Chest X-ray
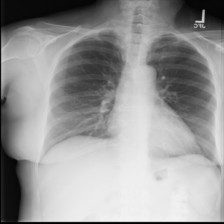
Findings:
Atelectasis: negative
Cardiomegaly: negative
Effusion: negative
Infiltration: negative
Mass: negative
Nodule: positive
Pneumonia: negative
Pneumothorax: negative
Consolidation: negative
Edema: negative
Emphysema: negative
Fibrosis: negative
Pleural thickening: negative
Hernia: negative